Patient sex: M
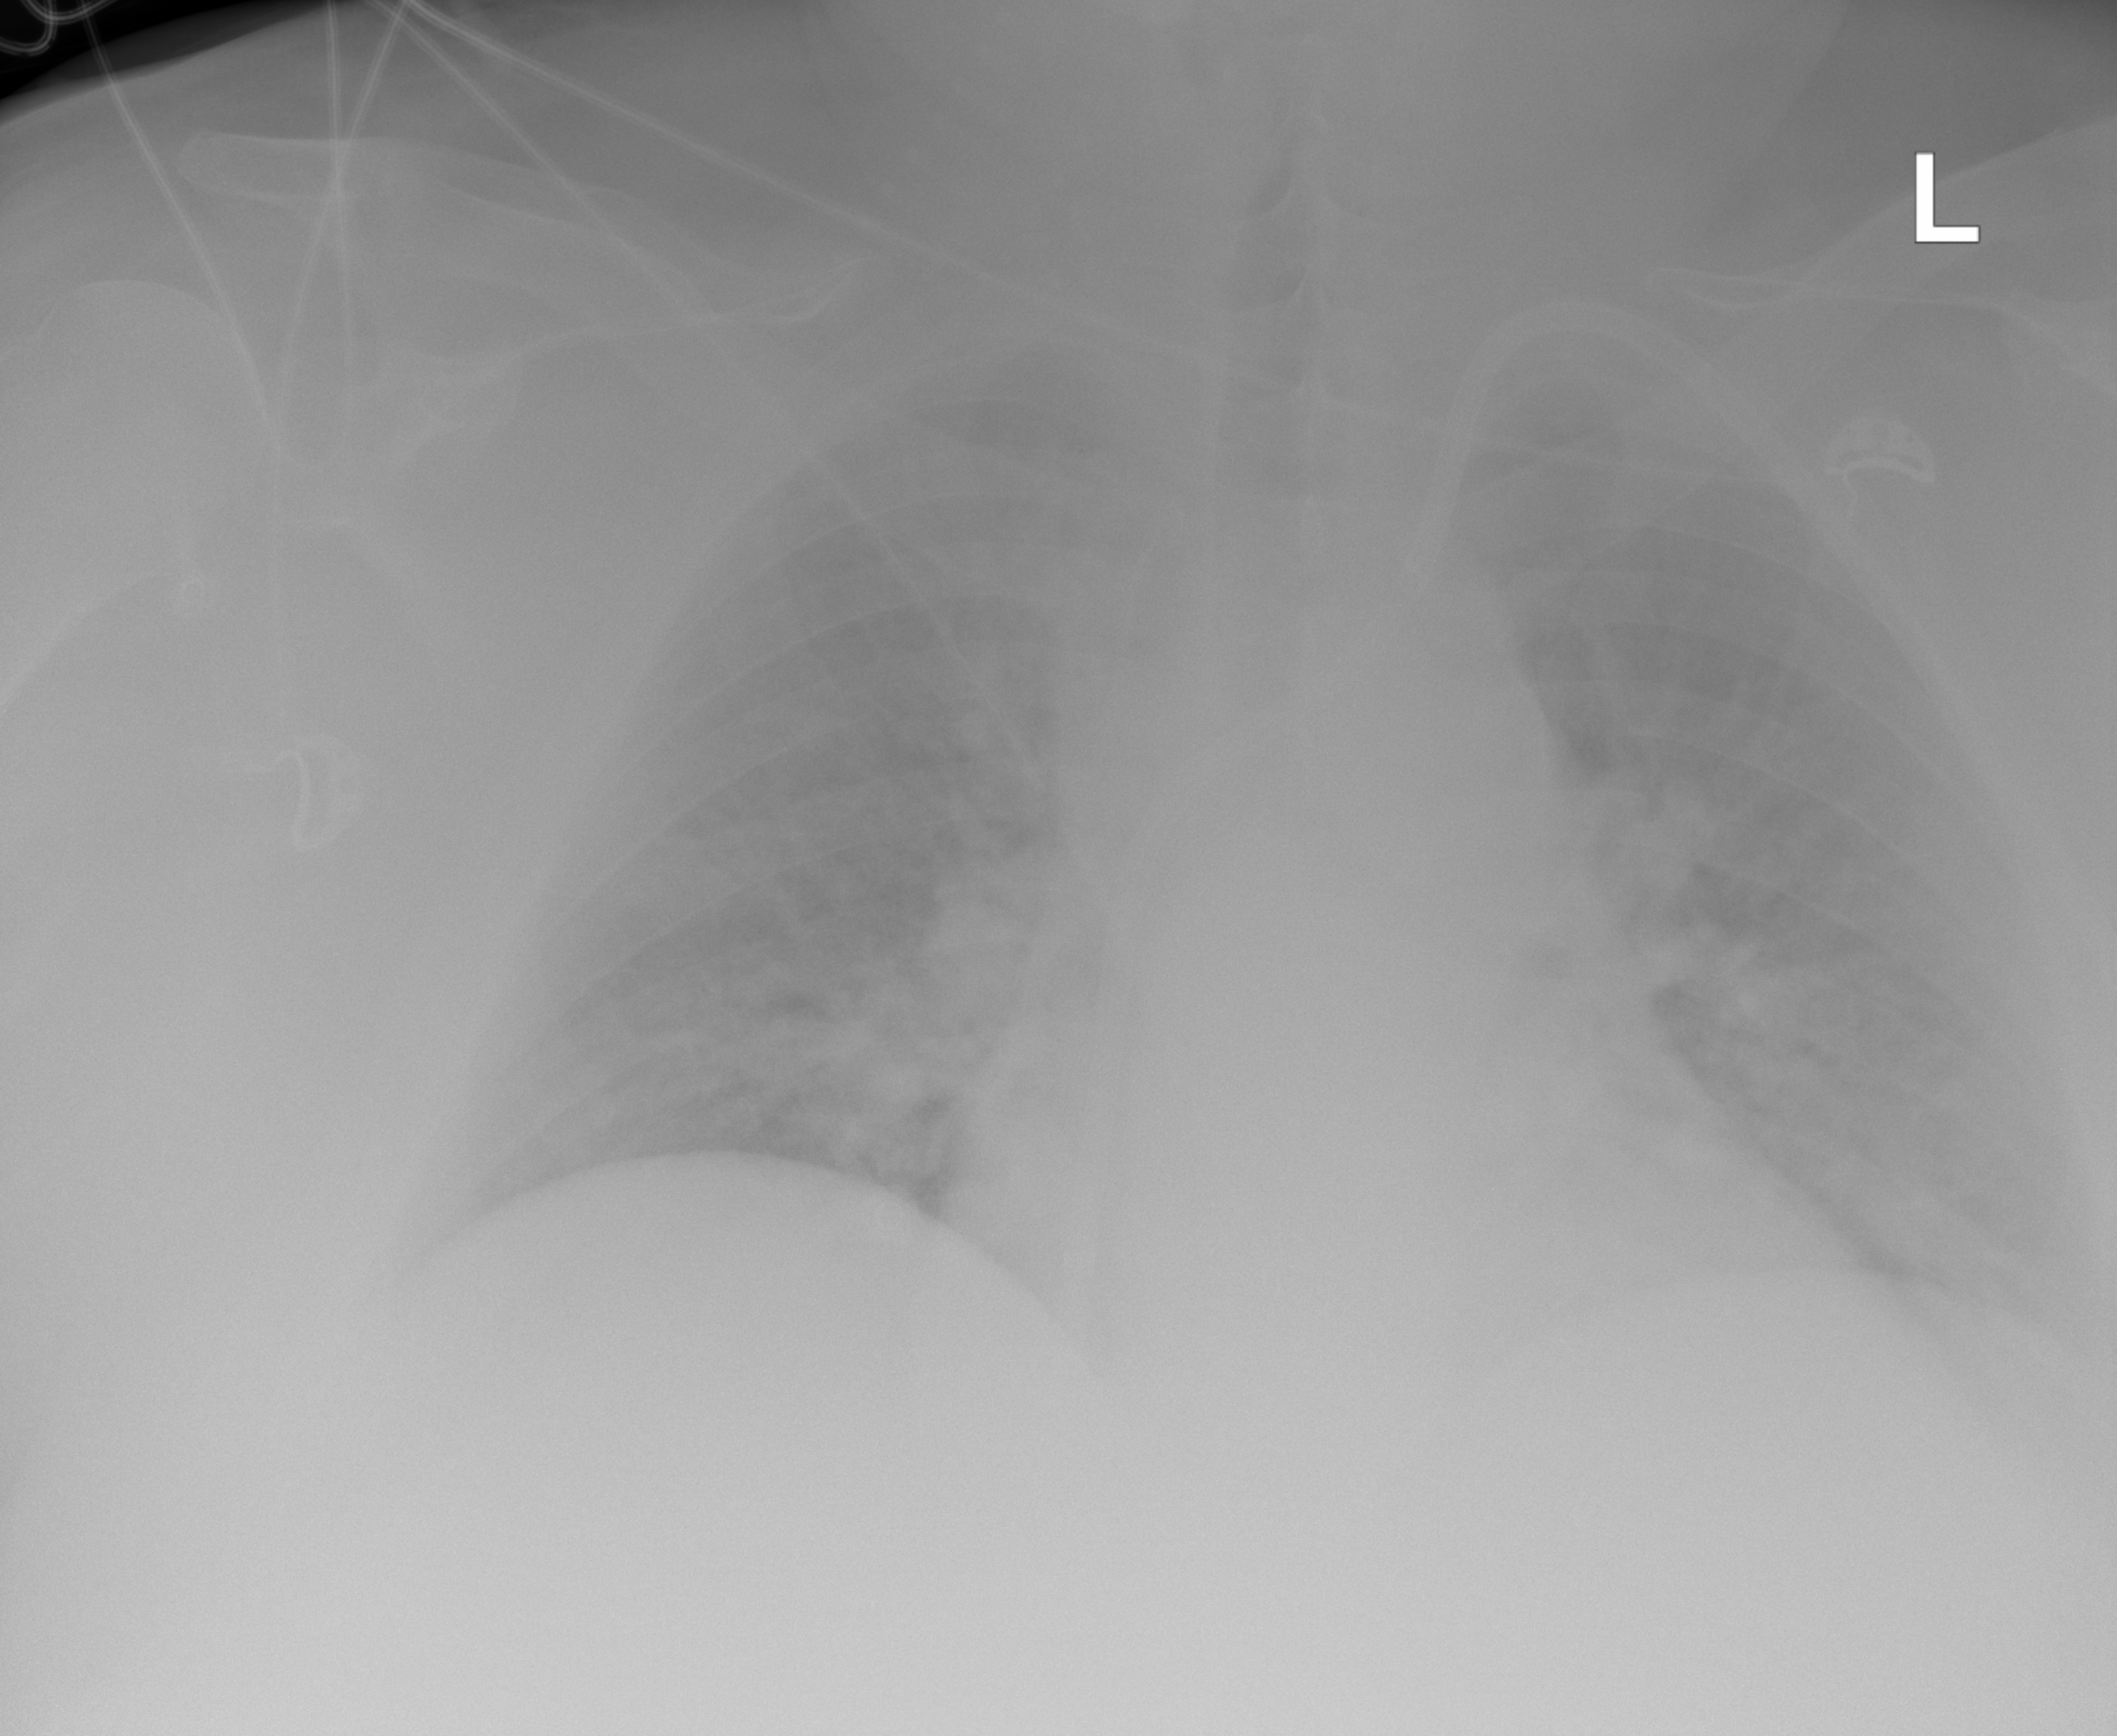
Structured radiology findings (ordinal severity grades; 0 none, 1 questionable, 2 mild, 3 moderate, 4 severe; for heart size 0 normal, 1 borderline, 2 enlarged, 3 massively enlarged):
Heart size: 1
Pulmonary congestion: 3
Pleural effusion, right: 0
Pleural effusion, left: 0
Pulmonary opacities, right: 3
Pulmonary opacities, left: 3
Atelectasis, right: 0
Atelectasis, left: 0